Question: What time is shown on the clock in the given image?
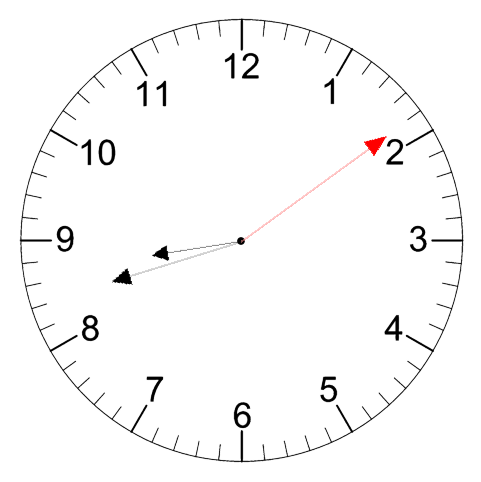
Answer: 08:42:09